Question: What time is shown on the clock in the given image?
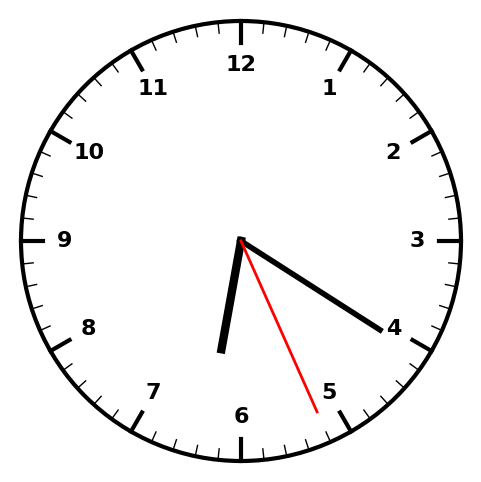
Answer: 06:20:26